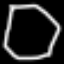
Label: octagon